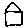
Label: house